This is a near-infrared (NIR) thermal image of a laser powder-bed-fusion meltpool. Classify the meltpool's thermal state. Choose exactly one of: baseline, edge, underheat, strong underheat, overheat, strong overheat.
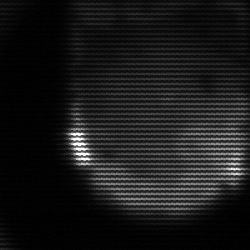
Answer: edge